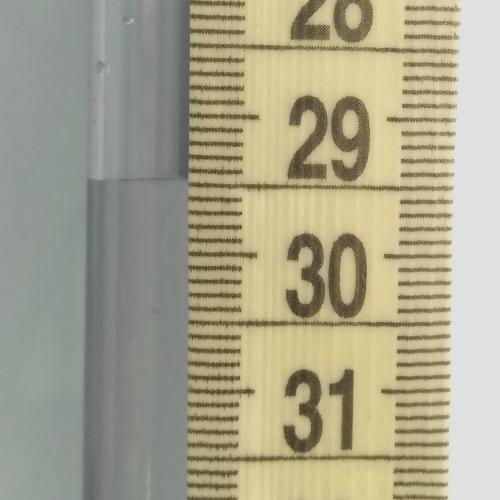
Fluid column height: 29.5 cm